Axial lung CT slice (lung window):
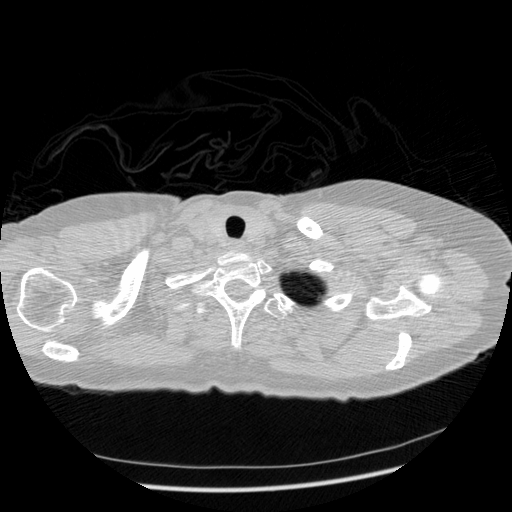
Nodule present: no